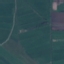
Label: Pasture